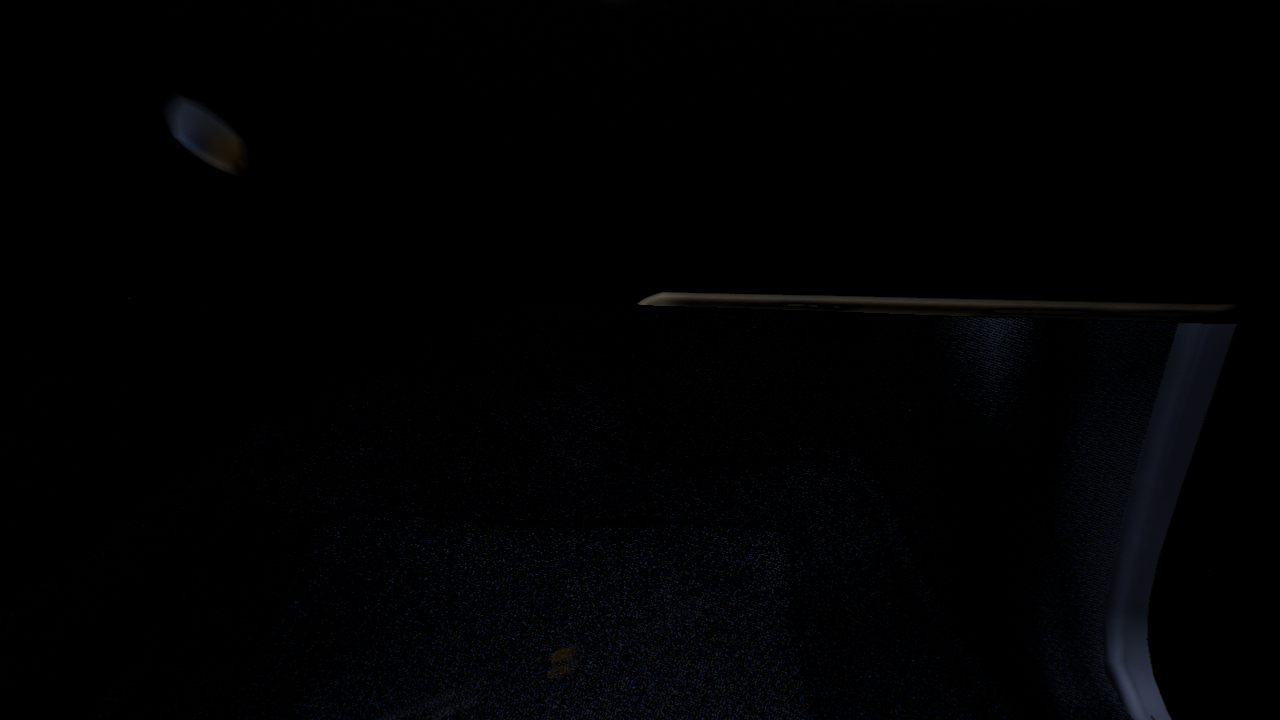
Venue: arterial
Lighting: overcast
Vehicle rig: minivan